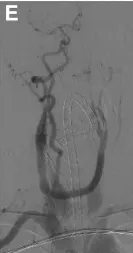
Showed patency of the carotid to carotid bypass.
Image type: radiology (ct)